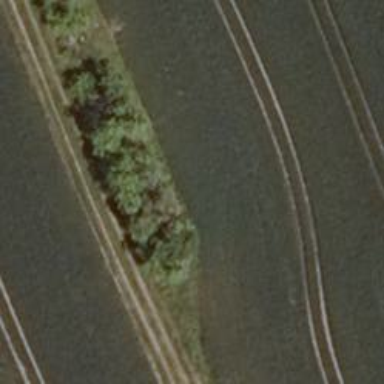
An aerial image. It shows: Row of deciduous broadleaved trees.